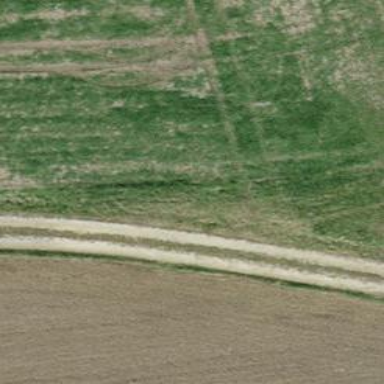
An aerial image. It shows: Compacted grade3 track.